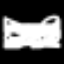
Label: square